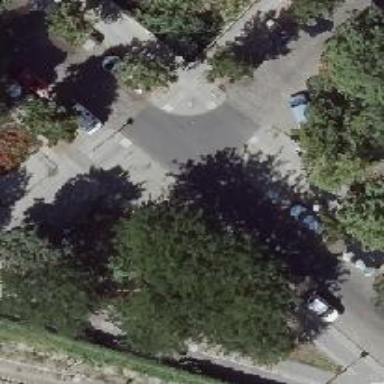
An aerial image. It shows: Unmarked road crossing with kerb extensions on both sides.